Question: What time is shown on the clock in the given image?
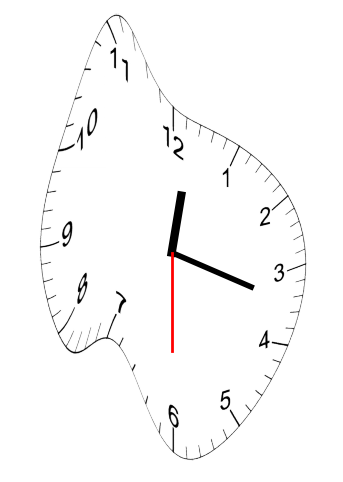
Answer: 12:17:30